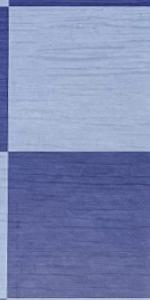
Label: Empty